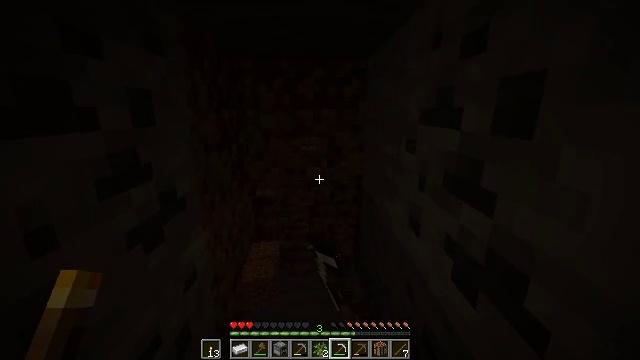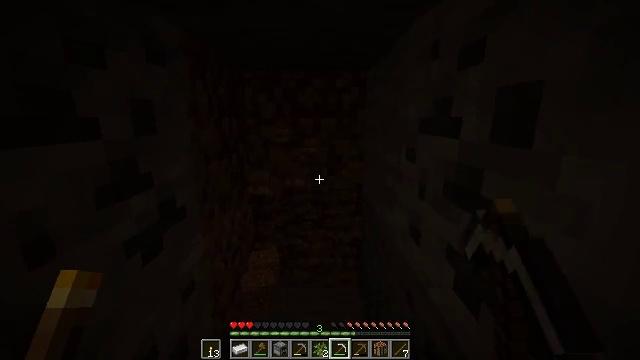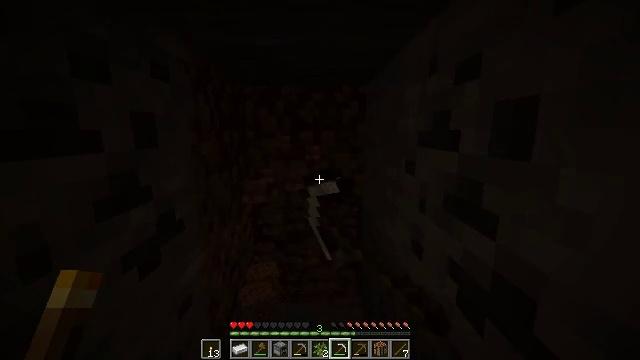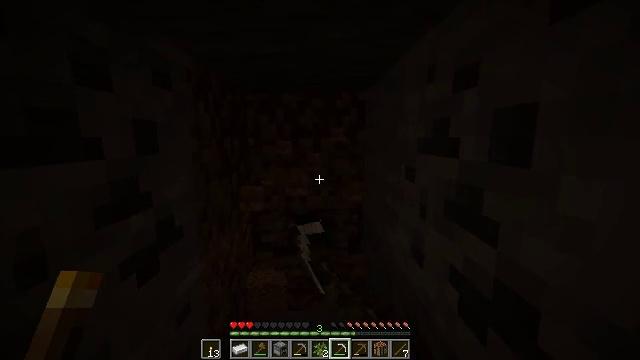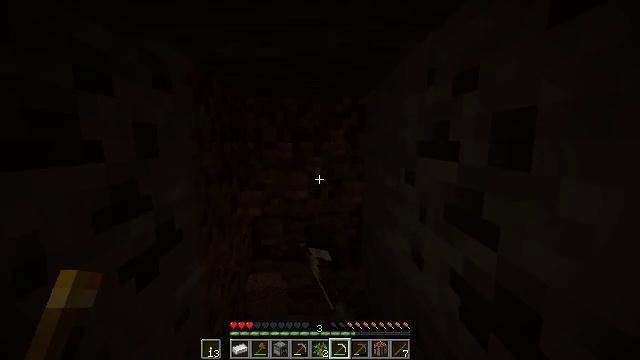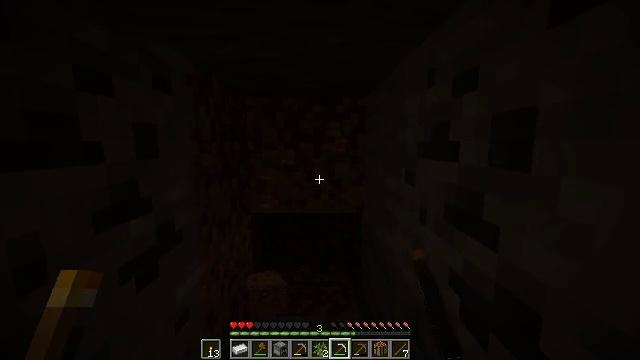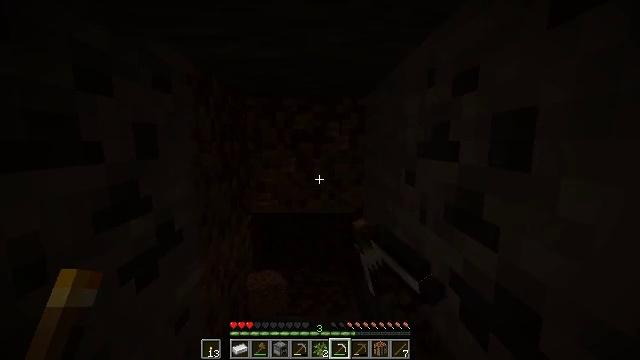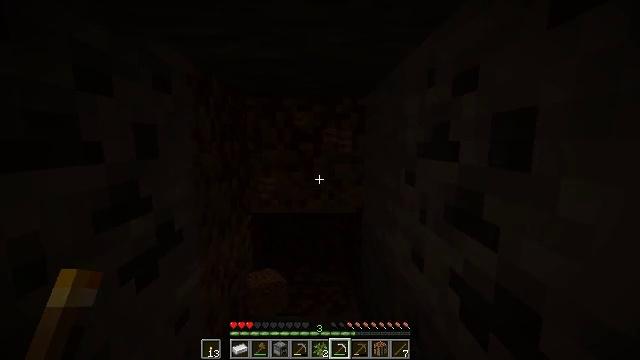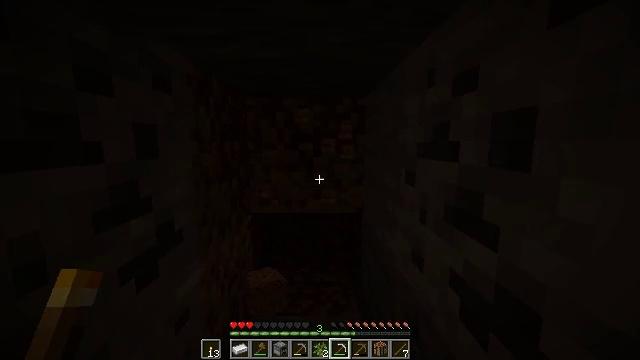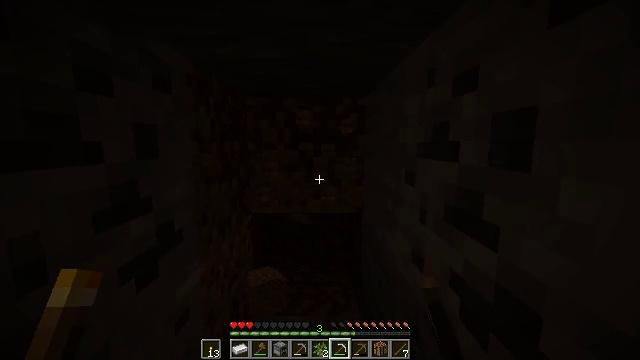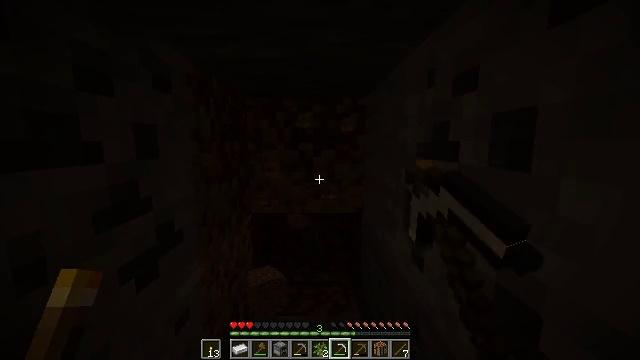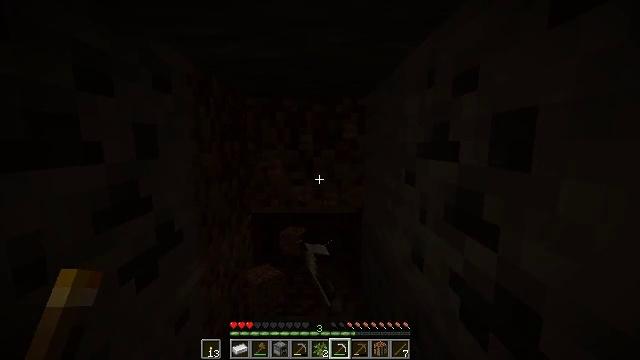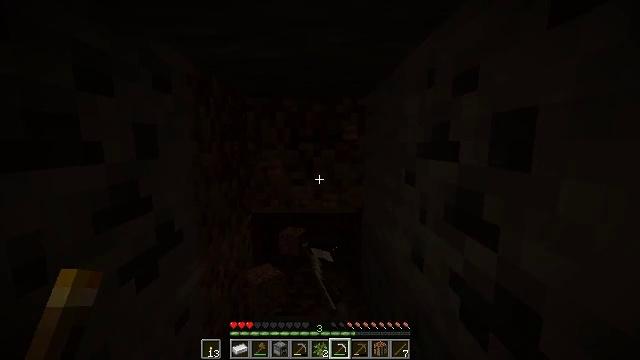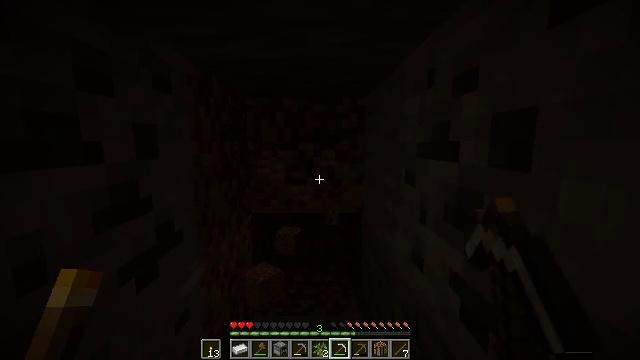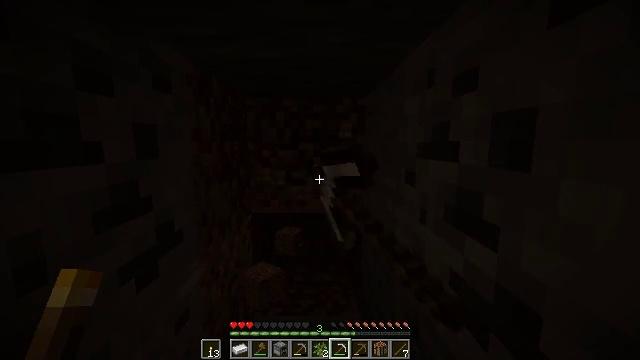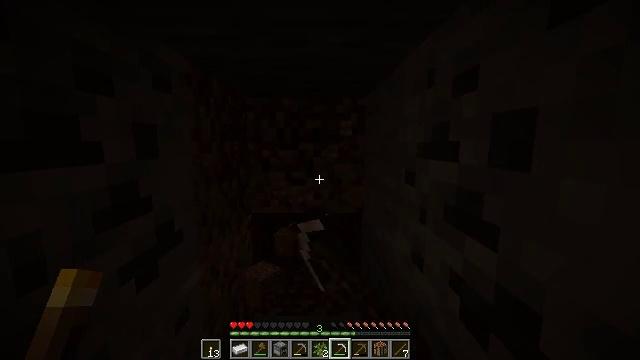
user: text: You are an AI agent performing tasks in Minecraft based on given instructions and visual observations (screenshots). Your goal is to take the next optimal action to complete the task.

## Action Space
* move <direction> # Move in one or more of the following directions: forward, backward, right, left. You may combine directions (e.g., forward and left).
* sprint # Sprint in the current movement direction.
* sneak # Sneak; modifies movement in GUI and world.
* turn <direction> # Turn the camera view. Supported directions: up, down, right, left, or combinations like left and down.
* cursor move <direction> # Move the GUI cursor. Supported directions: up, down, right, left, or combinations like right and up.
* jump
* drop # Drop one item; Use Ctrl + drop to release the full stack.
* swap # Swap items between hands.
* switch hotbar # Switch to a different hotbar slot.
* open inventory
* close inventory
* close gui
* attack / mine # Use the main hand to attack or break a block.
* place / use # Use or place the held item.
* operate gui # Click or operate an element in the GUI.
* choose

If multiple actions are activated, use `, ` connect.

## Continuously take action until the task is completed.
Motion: motion action
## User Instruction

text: Get dirt block.
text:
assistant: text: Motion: turn up, attack / mine
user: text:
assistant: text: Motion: turn up, attack / mine
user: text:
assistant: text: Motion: turn up, attack / mine
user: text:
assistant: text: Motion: attack / mine
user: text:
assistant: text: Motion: attack / mine
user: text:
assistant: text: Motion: attack / mine
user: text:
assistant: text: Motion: attack / mine
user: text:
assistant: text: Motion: attack / mine
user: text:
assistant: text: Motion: attack / mine
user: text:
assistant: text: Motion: attack / mine
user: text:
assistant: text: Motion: attack / mine
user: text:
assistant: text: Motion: attack / mine
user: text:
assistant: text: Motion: attack / mine
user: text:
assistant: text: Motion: attack / mine
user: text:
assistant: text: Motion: attack / mine
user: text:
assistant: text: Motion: attack / mine
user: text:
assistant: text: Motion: attack / mine
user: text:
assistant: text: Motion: attack / mine
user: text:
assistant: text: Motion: attack / mine
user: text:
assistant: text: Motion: attack / mine
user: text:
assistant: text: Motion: move forward, attack / mine
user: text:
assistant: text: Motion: move forward, attack / mine
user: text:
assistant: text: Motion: move forward, attack / mine
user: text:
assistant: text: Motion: move forward, attack / mine
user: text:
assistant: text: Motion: attack / mine
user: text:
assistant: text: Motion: attack / mine
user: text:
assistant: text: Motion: attack / mine
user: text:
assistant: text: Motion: attack / mine
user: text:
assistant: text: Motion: attack / mine
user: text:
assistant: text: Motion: attack / mine